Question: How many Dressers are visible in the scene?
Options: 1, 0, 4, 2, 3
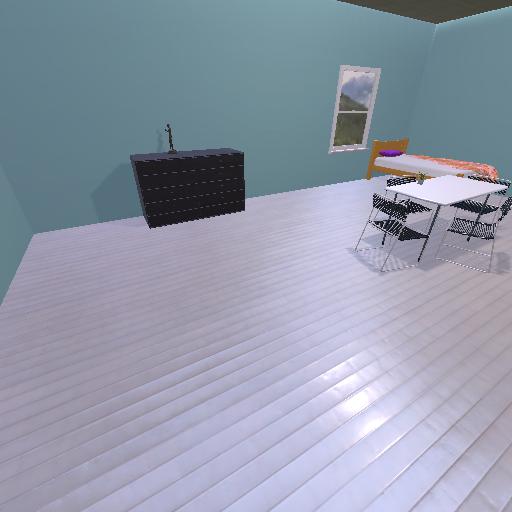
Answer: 1